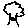
Label: tree